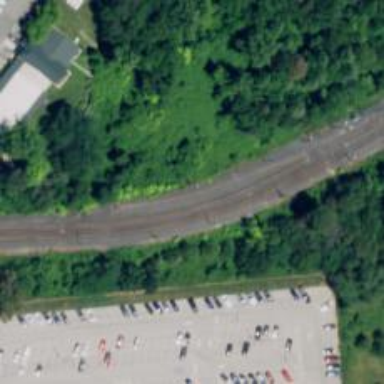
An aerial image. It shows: Light rail spur service with contact lines electrified.